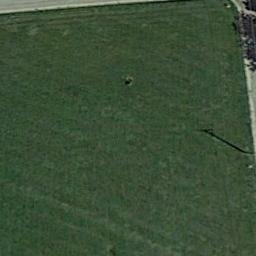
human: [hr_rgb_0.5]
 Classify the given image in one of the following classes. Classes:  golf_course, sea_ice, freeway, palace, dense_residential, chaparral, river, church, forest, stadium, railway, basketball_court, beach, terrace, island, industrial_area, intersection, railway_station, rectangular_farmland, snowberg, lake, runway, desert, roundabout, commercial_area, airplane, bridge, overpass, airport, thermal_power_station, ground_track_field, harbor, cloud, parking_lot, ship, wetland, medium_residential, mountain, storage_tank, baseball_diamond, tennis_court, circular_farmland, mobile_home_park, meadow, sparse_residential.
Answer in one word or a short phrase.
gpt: meadow